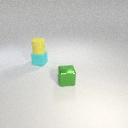
small cyan rubber cube below small yellow rubber cylinder